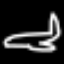
Label: airplane